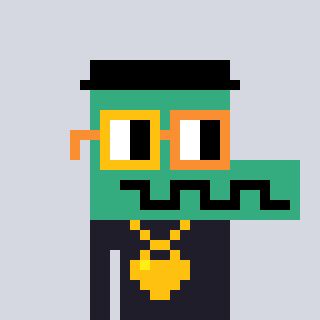
a pixel art character with square yellow and orange glasses, a crocodile-shaped head and a grayscale-colored body on a cool background